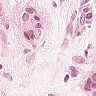
Metastatic tissue present: yes